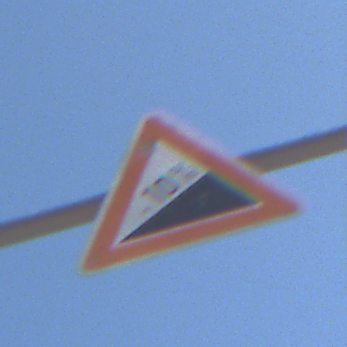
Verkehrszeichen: Steigung10
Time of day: MorningAfternoon
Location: Outdoor (Urban)
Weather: Clear
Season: NotSpecified
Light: Natural